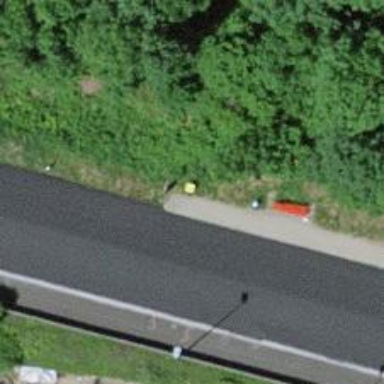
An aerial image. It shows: Post box.